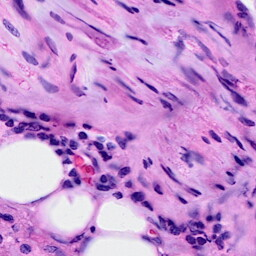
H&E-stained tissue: Breast